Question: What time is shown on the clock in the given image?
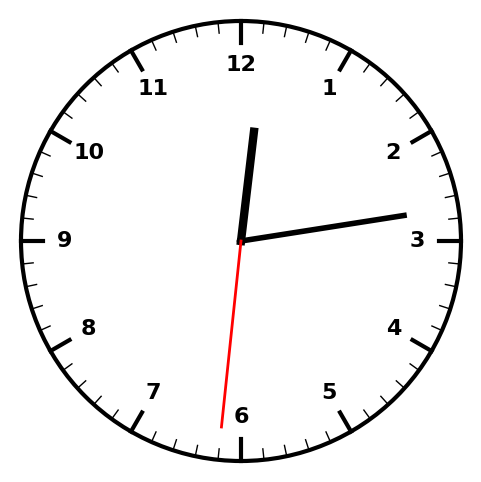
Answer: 12:13:31